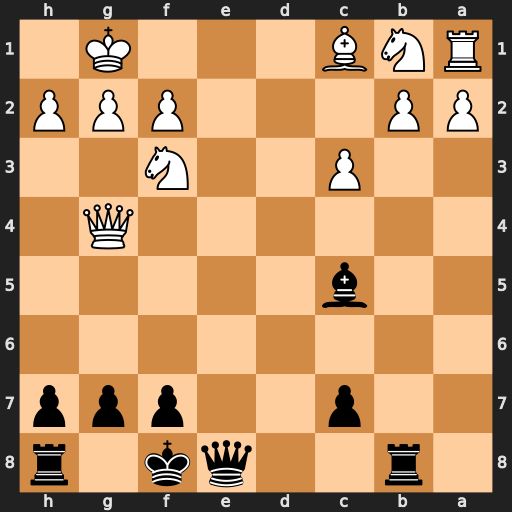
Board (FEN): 1r2qk1r/2p2ppp/8/2b5/6Q1/2P2N2/PP3PPP/RNB3K1
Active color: b
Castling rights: -
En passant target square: -
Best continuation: Qe2 h4 Qd1+ Kh2 Qxc1